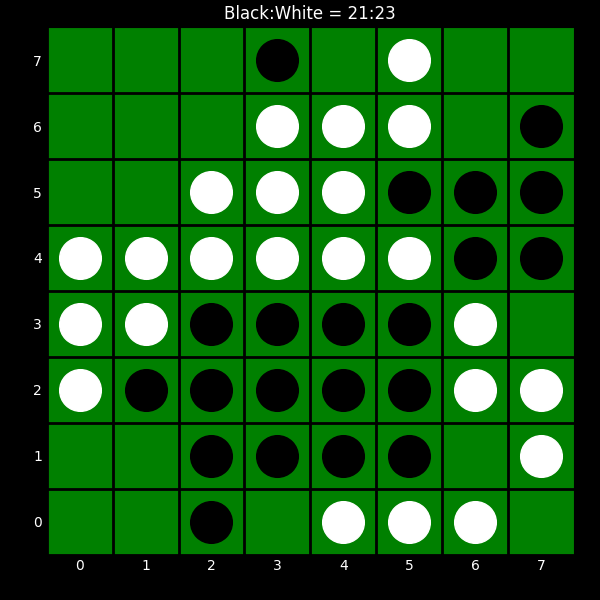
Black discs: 21
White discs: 23